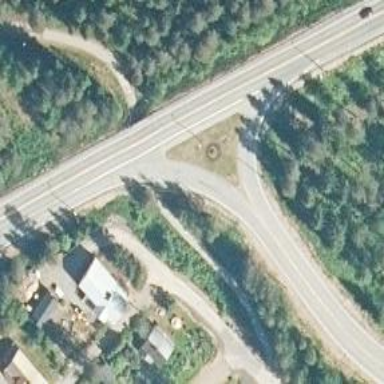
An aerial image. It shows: Trunk link highway.